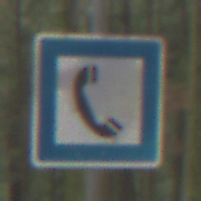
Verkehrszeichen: Fernsprecher
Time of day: Midday
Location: Outdoor (Nature)
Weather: Overcast
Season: NotSpecified
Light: Natural